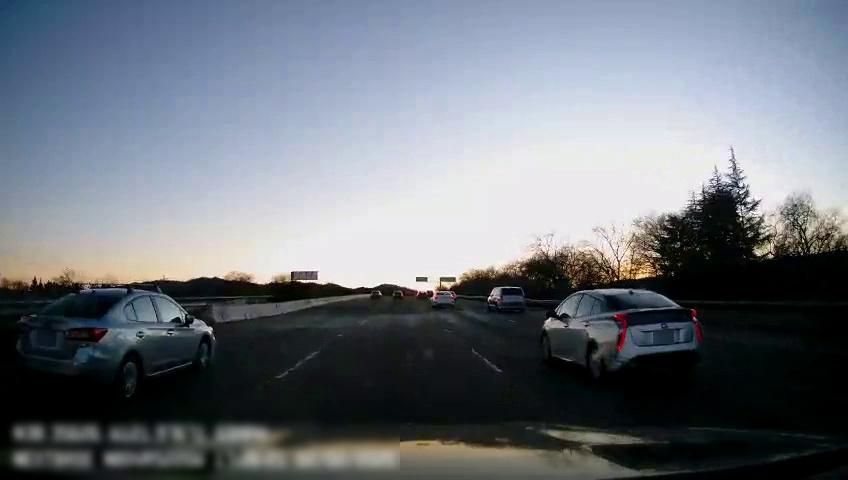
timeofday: Day
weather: Cloudy
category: Drivable Space
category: Vehicles | Car
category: Vehicles | Car
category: Vehicles | Van
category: Vehicles | Car
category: Vehicles | Car
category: Vehicles | Car
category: Vehicles | Car
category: Lanes | Current Lane
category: Lanes | Current Lane
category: Lanes | Alternate Lane
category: Traffic | Signs
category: Traffic | Signs